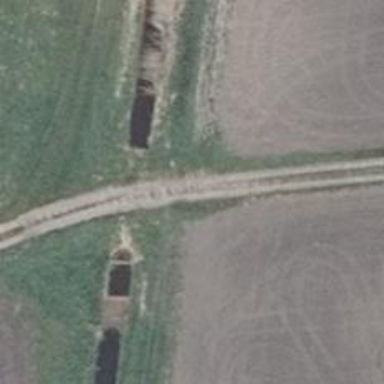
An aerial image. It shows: Concrete track with grade 1 quality.